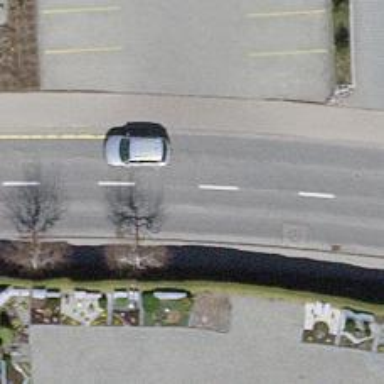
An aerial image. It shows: Road serving as parking aisle.